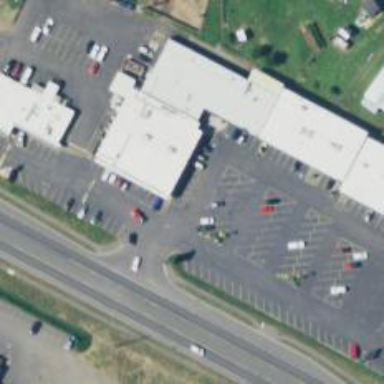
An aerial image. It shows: Supermarket.